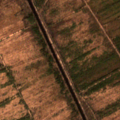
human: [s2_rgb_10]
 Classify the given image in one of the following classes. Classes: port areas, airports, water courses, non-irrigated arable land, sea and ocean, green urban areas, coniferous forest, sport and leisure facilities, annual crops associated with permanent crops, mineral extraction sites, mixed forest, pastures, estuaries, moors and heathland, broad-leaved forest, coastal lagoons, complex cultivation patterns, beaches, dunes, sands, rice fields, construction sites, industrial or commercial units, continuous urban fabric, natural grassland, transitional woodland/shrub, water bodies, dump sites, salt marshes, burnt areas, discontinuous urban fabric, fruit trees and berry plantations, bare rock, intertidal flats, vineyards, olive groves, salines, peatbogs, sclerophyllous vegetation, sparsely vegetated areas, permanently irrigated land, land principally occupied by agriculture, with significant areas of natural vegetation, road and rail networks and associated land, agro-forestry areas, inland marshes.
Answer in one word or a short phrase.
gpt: broad-leaved forest, peatbogs